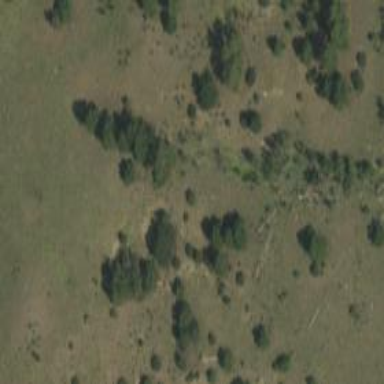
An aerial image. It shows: Woodland area filled with evergreen needle-leaved trees.